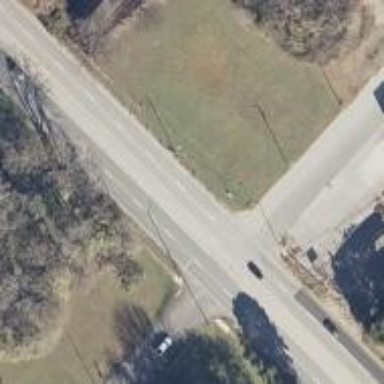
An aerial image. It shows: Asphalt road classified as trunk highway.